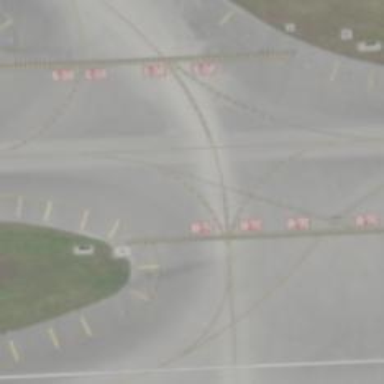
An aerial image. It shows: Image of taxiway at airport.